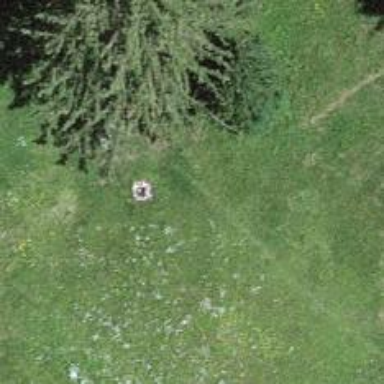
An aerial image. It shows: Picnic table located in leisure land area.